Question: I'm trying to pre-fetch an object graph of files in a Github repository using <URL>.

'''
- (RACSignal *)fetchContentTreeForRepository:(OCTRepository *)repository {
return [[self fetchContent:Nil forRepository:repository parentContent:nil] doCompleted:^{
// fetching tree finished, persist in database
}];
}
- (RACSignal *)fetchContent:(OCTContent *)content forRepository:(OCTRepository *)repository parentContent:(OCTContent *)parentContent {
return [[[[self.client fetchContents:content forRepository:repository] collect] deliverOn:RACScheduler.mainThreadScheduler]
flattenMap:^RACSignal *(NSArray *fetchedContents) {
// set the contents that were fetched
id<OCTContentStoreProtocol>store = content ?: repository;
store.contents = fetchedContents;
// only search for contents of type "dir" (directory)
NSArray *directories = [fetchedContents filteredArrayUsingPredicate:[NSPredicate predicateWithFormat:@"contentType = "dir""]];
NSMutableArray *signals;
for (OCTContent *fetchedDir in directories) {
[signals addObject:[self fetchContent:fetchedDir forRepository:repository parentContent:content]];
}
return [RACSignal merge:signals];
}];
}
'''
As a note: '-fetchContents:forRepository:' builds a request path and returns a 'RACSignal' that enqueues an HTTP request operation (it tries to follow the semantics <URL>.
The problem I'm running into currently is that this setup only executes the fetch for the contents of the repository (i.e. the top-level object in the graph). '-flattenMap:' is called, the array of signals is appropriately created, and the '-merge:' is returned. The intention is to create a recursive chain that ends when there are no more directory type children (should probably add a '-filter:' to check for that).
The intension is to fetch the entire graph of files for a Github repository and be notified when the operation is finished. Here's an example of how I'd like to handle calling this:
'''
[[[GHDataStore sharedStore] fetchContentTreeForRepository:self.repository]
subscribeNext:^(NSArray *contents) {
// this would be called each time a new set of contents is received
NSLog(@"received %i contents",[contents count]);
}
error:^(NSError *error) {
NSLog(@"error fetching: %@",error.localizedDescription);
}
completed:^{
// this would be called when mapping the graph is finished
NSLog(@"finished fetching contents");
}];
'''
Any idea why it only executes the top level? I would have thought that calling '-subscribeNext:' on '-fetchContentTreeForRepository:' would be what executes the returned signal for '-flattenMap:', but it seems I'm misunderstanding something. This assumption comes from the <URL> in the Reactive Cocoa readme.
edit: <URL>
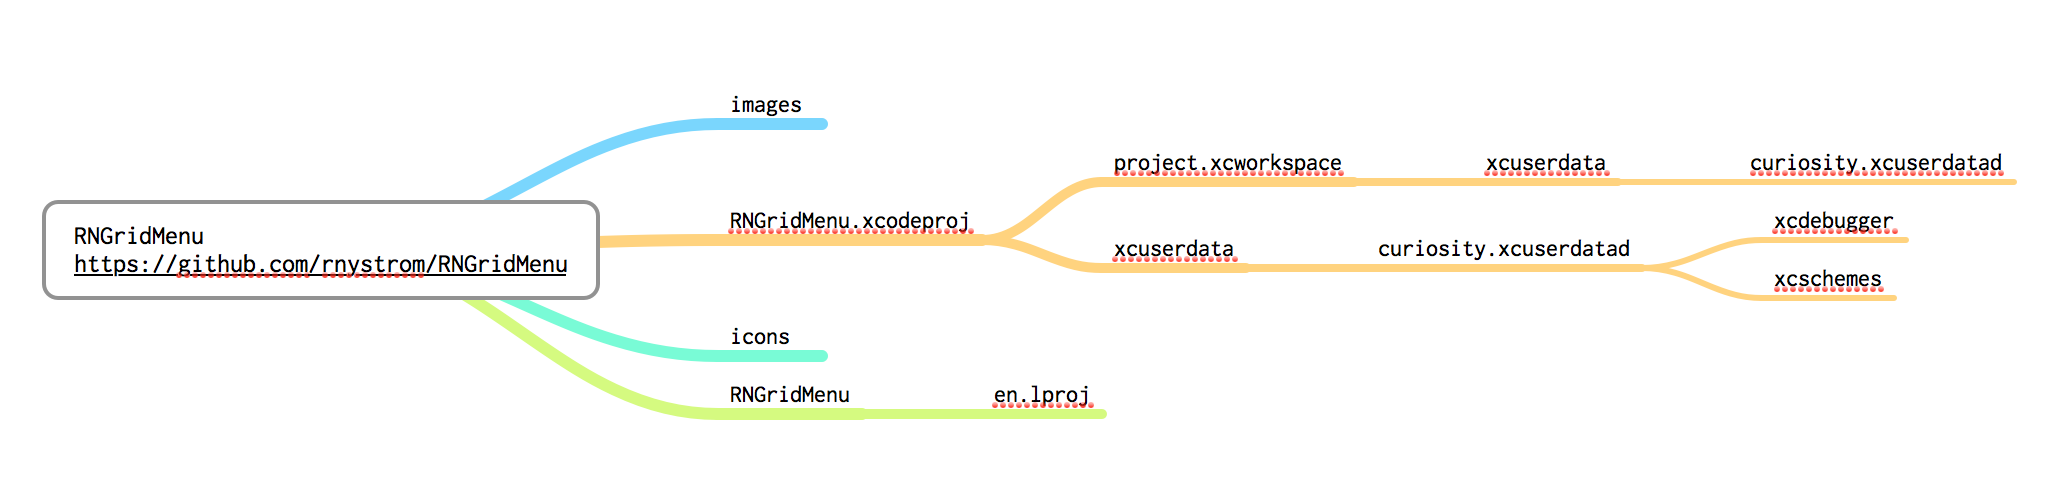
Answer: The issue is that you never initialize your 'NSMutableArray' of signals:
'''
NSMutableArray *signals;
for (OCTContent *fetchedDir in directories) {
[signals addObject:[self fetchContent:fetchedDir forRepository:repository parentContent:content]];
}
return [RACSignal merge:signals];
'''
Change that first line to 'NSMutableArray *signals = [NSMutableArray new]' and it seems to work.